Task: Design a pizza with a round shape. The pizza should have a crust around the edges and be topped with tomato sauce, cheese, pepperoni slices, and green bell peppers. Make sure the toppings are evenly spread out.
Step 197:
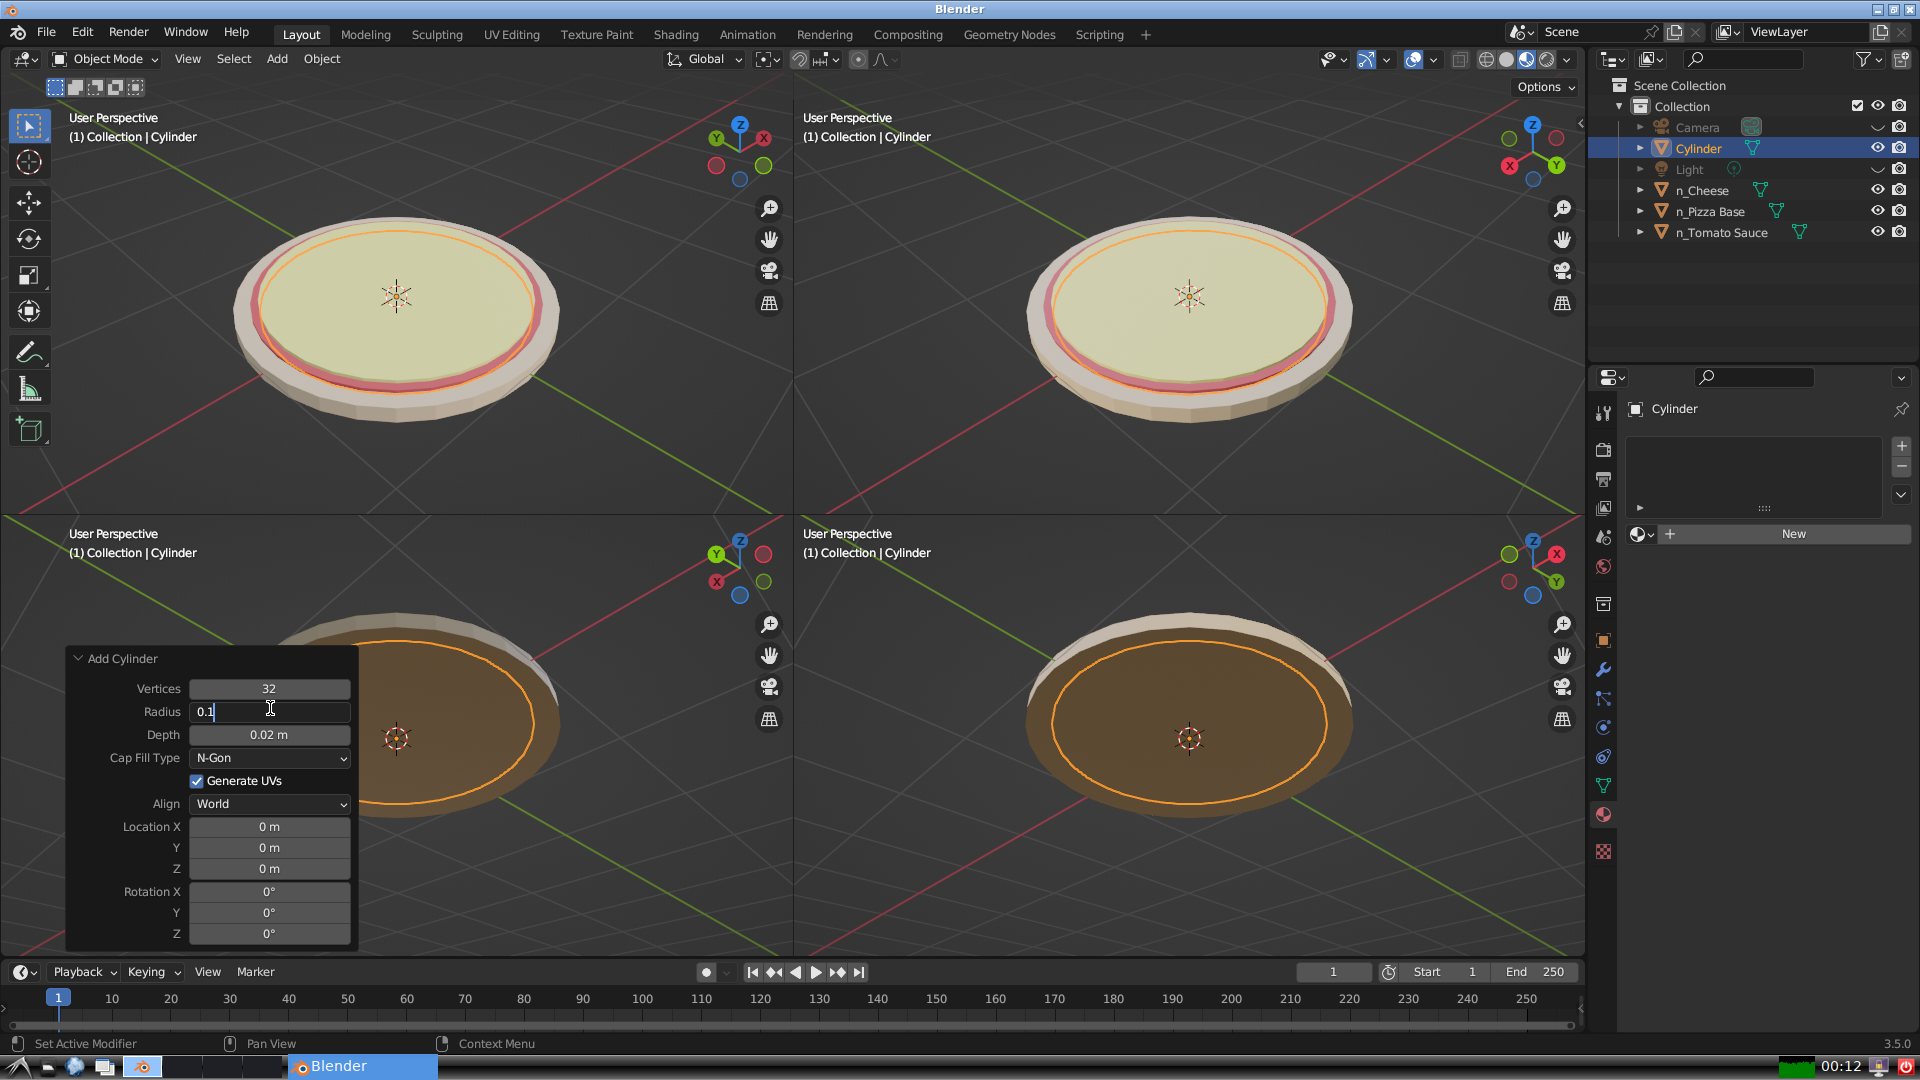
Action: {"key_press": ['Return']}